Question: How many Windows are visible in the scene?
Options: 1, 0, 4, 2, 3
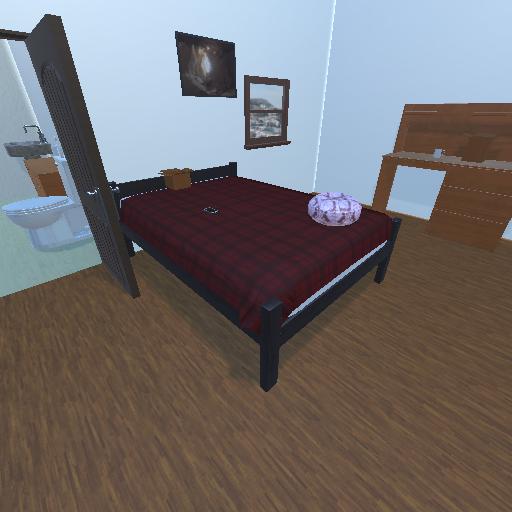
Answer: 1